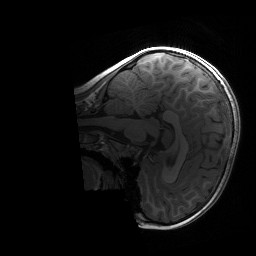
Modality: T1w
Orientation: sagittal
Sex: male
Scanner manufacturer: siemens
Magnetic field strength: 3 T
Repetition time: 1.9 s
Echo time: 0.00243 s